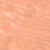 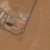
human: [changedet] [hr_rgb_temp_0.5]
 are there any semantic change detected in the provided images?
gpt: A part of the desert area is urbanized.